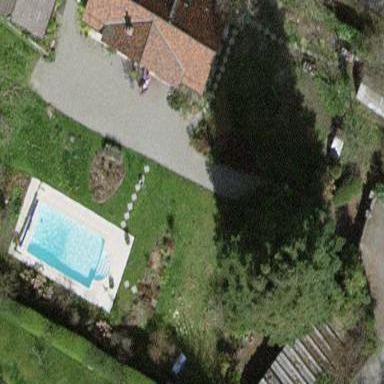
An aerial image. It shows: Garden enclosed by fence.